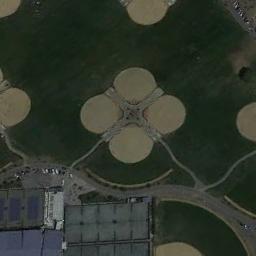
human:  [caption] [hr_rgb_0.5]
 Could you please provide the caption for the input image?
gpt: There are several baseball diamonds in the grass in the north of the houses .

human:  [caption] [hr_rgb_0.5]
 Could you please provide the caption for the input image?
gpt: Some baseball diamonds on the lawn and some stadiums .

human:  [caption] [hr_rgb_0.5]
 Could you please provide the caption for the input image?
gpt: There are eight baseball diamonds in the middle of grass next to many buildings .

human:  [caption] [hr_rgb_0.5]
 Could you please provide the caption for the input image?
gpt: There is a lot of vegetation near the baseball field .

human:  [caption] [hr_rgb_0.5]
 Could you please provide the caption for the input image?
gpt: Four baseball diamonds form a flower shape .